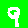
Digit: 9